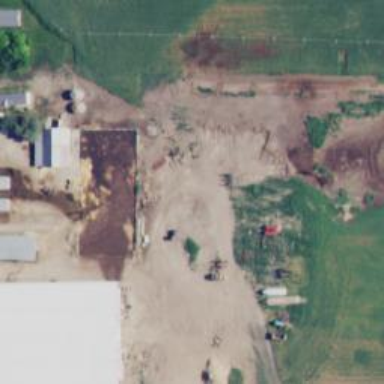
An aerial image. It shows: Farmyard area.